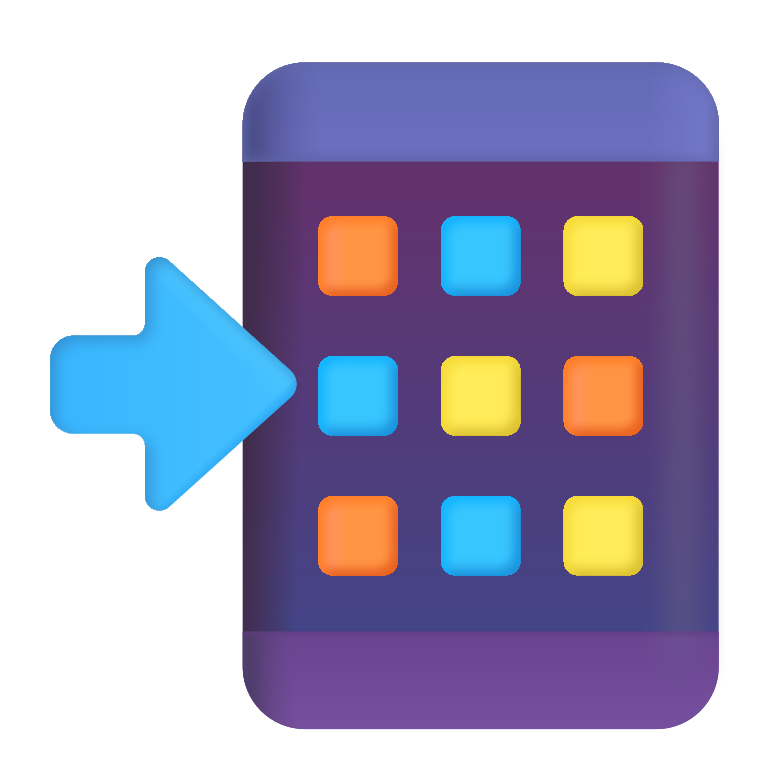
mobile phone with arrow color